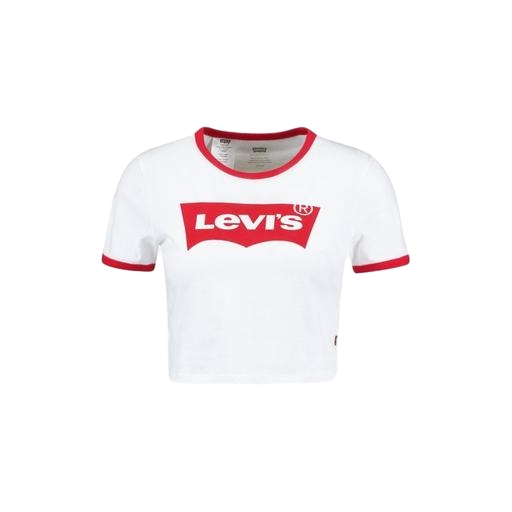
white cropped logo print jersey t-shirt, white cropped logo t-shirt, white logo-print t-shirt, white background